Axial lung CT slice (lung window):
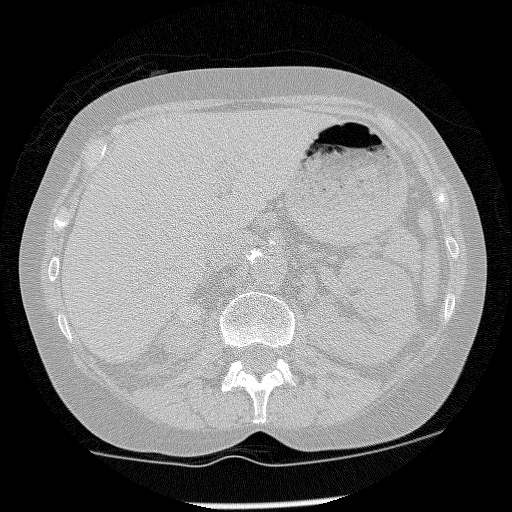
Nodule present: no